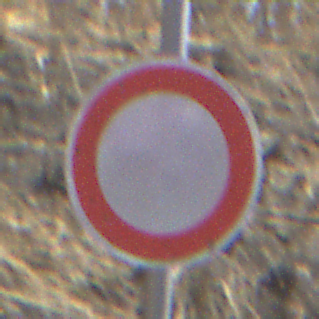
Verkehrszeichen: VerbotFahrzeugeAllerArt
Umgebung: Outdoor, Nature
Tageszeit: Midday
Wetter: Clear
Licht: Natural
Jahreszeit: NotSpecified
Kontrast: HighContrast